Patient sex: M
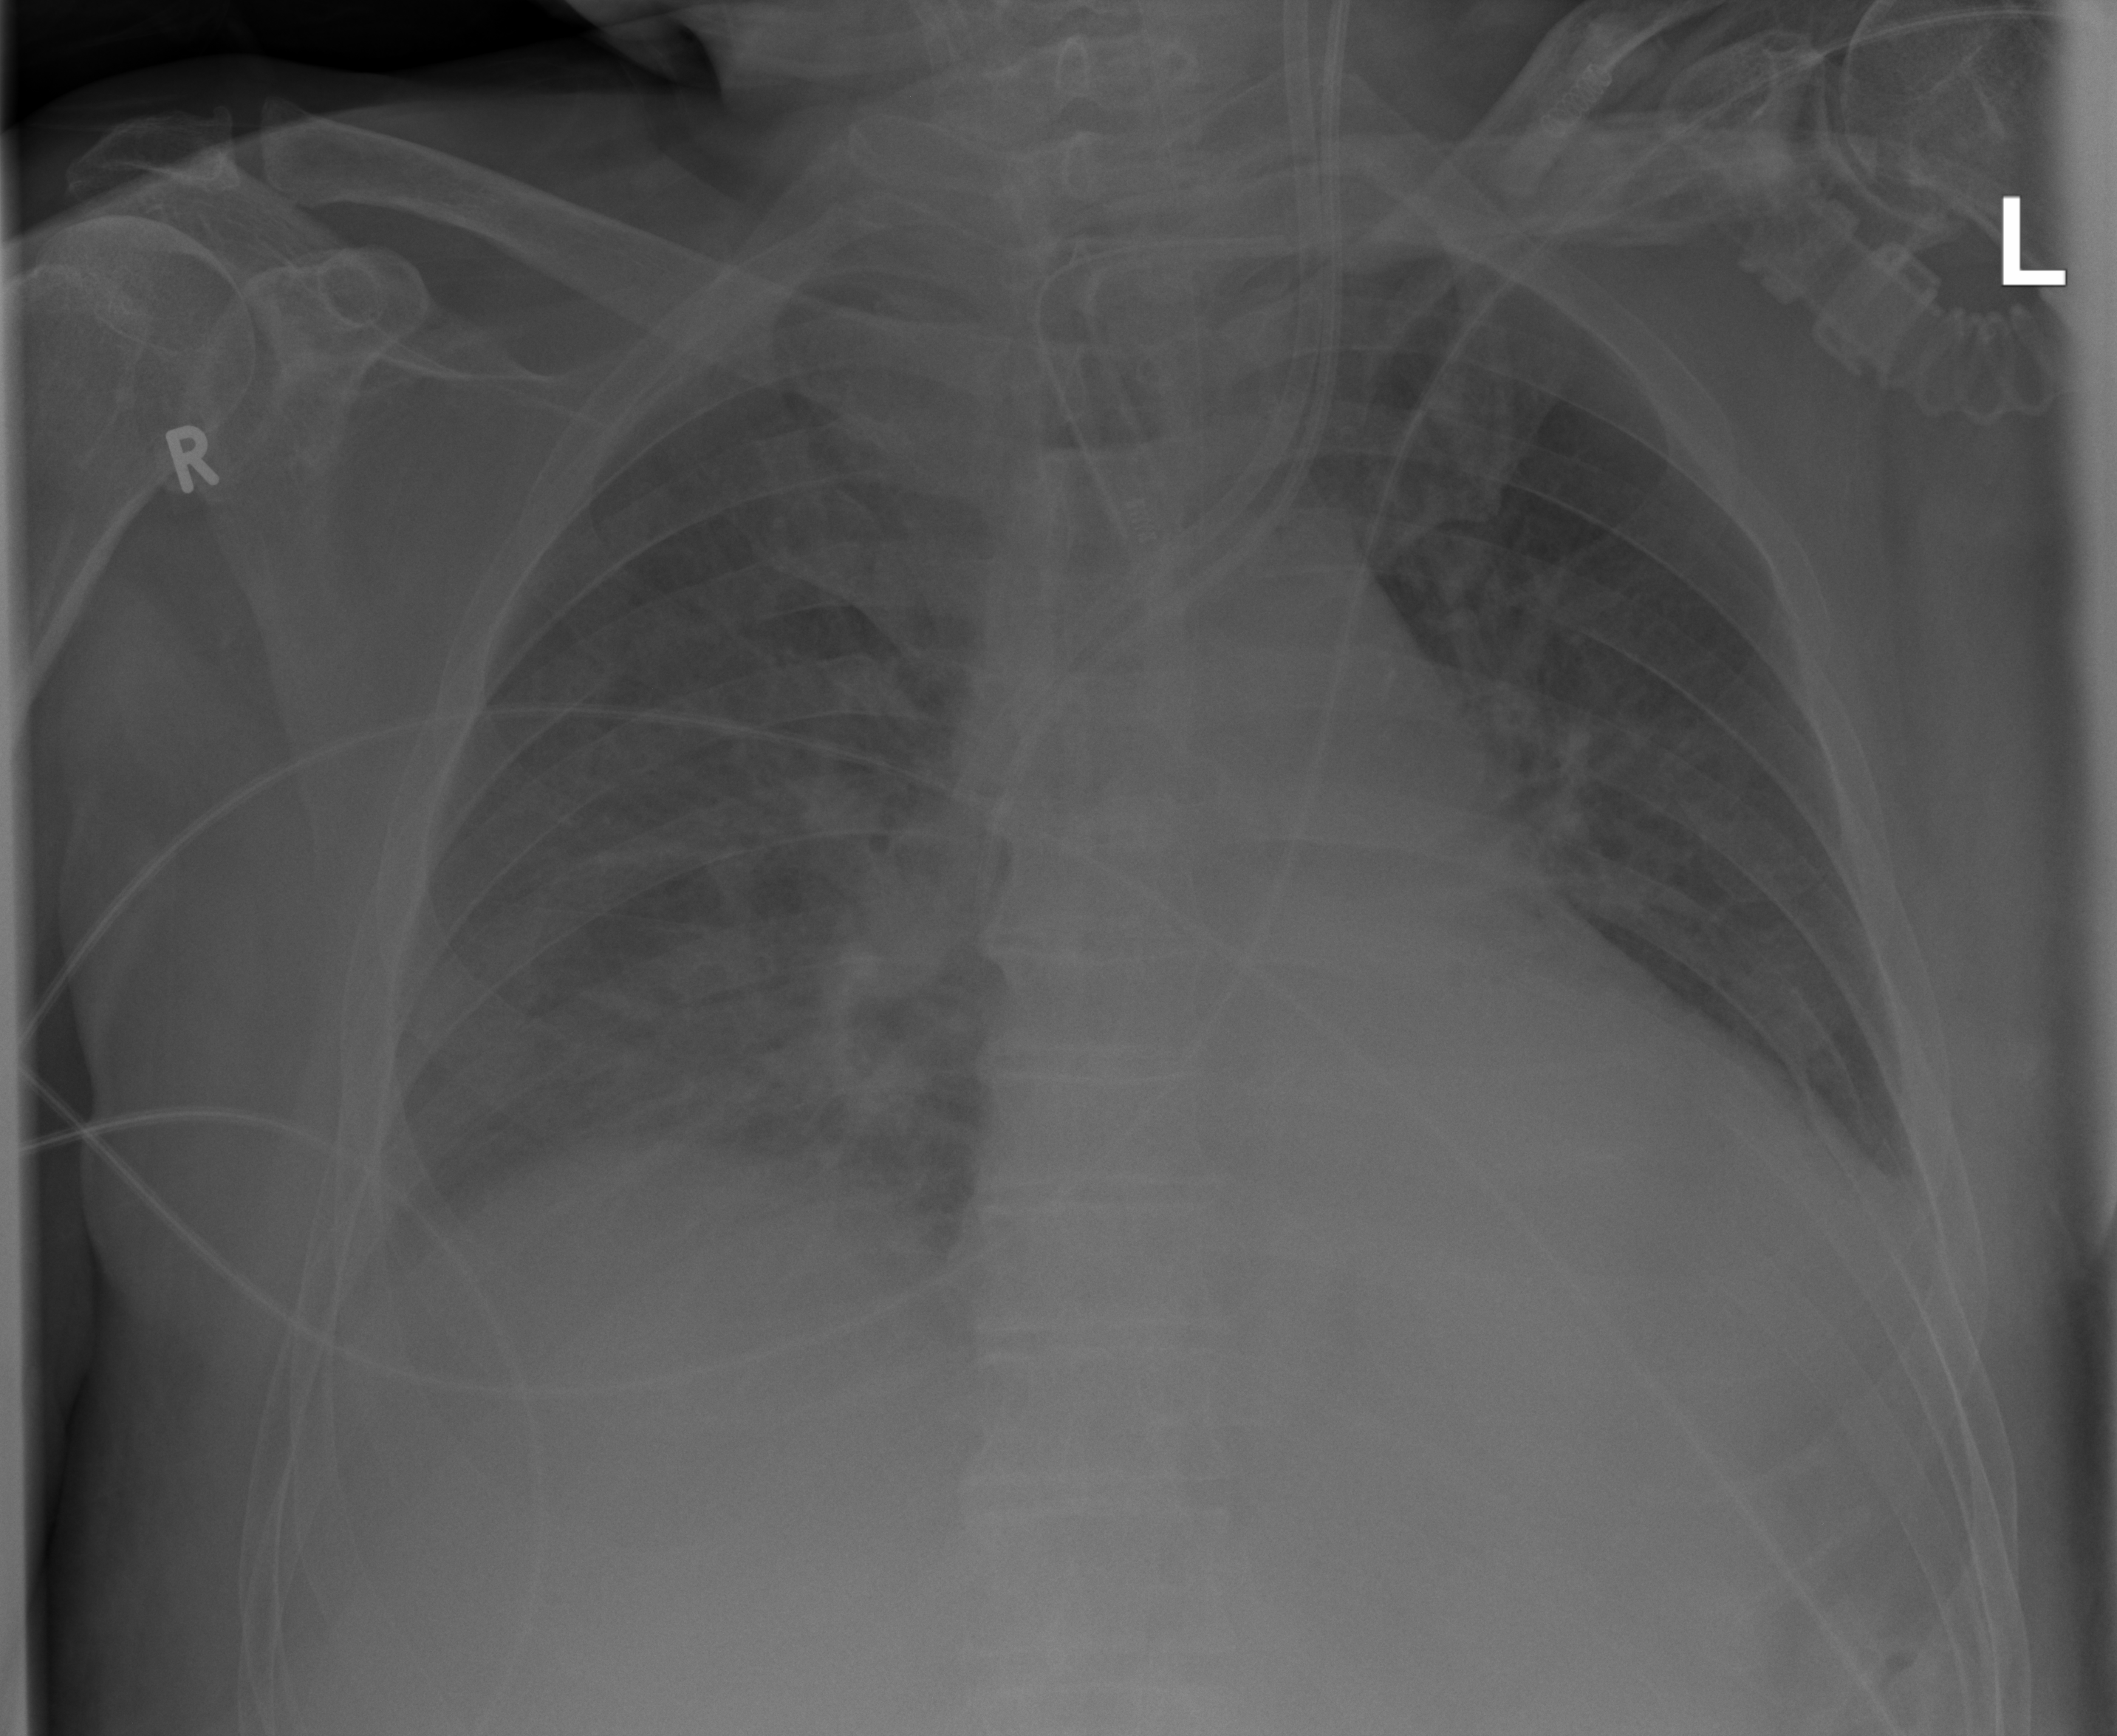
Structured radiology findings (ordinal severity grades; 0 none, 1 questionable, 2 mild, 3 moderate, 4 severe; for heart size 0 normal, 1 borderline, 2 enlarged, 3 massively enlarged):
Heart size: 2
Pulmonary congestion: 3
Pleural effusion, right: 2
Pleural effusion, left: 3
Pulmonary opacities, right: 2
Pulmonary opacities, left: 2
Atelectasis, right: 2
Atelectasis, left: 0